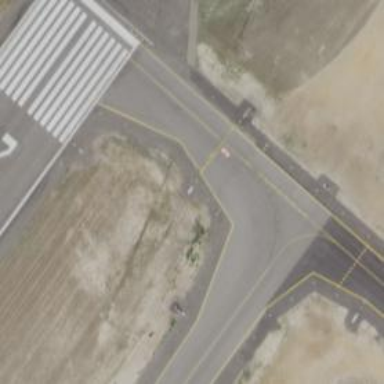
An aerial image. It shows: Image of taxiway at airport.